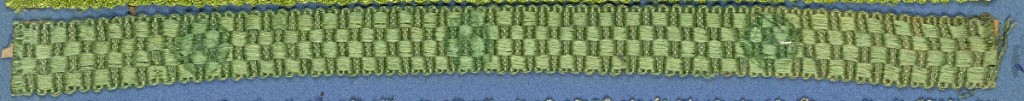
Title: Trimming
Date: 19th century
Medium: silk Technique: woven
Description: Green trimming fragment in a checkerboard design.